Question: I'm trying to install VSIX to two versions of Visual Studio and it is possible when doing it manually:

But when I'm trying to install the package using MSI installer generated by Wix 3.6 the vsix is installed to VS2012 only.
'''
<Component Id="VSPackageComponent" Guid="E54DBAAF-4961-492C-AA8A-FFE3C4C77BA3">
<VSExtension:VsixPackage File="VsPackageInstaller"
PackageId="8cc311e8-5f48-4816-b1ee-6c873fe0dc71"
Vital="yes" Permanent="no" />
<File Id="VsPackageInstaller" Name="VSProject2012.vsix"
Source="VSProject2012.vsix"/>
</Component>
'''
And this package is not uninstalled during msi uninstall (it worked for some time before). GUIDs are identical (PackageId and Identity Id in manifest).
Should I use these <URL>?
Or should I use WIX 3.7?
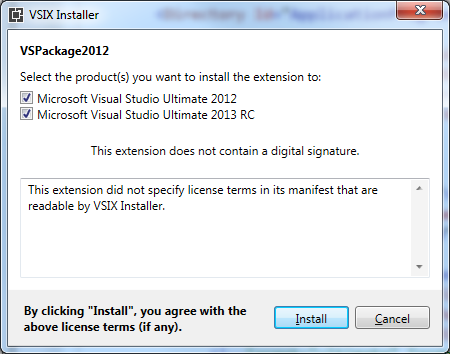
Answer: I think that you should set the TargetVersion attribute to the VSExtension:VsixPackage tag. I set TargetVersion="11.0" for installing the vsix for VisualStudion 2012. For two versions of VisualStudio you need two VSExtension:VsixPackage elements. I use one vsix for two VisualStudio professional and VisualStudio Windows Express (vswinExpress). Here is my code:
'''
<Component Id="AlvenosVsix" Directory="VSIXES">
<VSExtension:VsixPackage File="AlvenosVsixFile" PackageId="AlvenosProjectTemplate..330e64ab-f5eb-4211-8fbc-d88485dc13e2" Target="professional" TargetVersion="11.0" Vital="yes" Permanent="no"/>
<VSExtension:VsixPackage File="AlvenosVsixFile" PackageId="AlvenosProjectTemplate..330e64ab-f5eb-4211-8fbc-d88485dc13e2" Target="vswinExpress" TargetVersion="11.0" Vital="no" Permanent="no"/>
<File Id="AlvenosVsixFile" Source="ClientAndServerBuilder/Vsixes/Alvenos.vsix" />
</Component>
'''